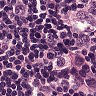
Metastatic tissue present: yes